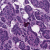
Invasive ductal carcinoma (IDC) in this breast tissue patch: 1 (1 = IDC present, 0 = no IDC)